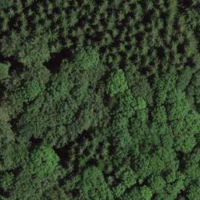
EUNIS habitat code: 44
Species observed at this site:
Urtica dioica